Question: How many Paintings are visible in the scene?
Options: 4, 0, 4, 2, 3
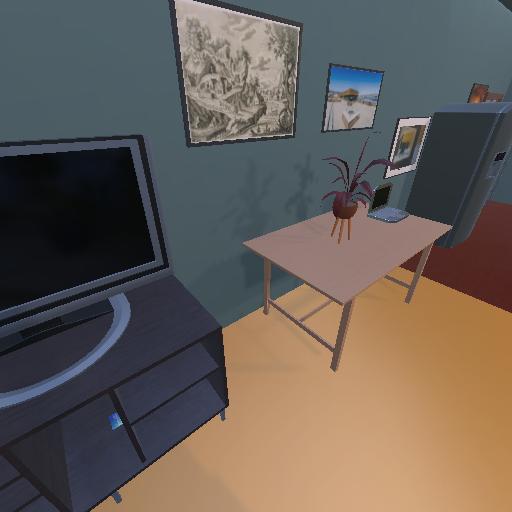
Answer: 4